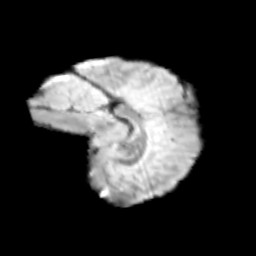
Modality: T2w
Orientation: sagittal
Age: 11
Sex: female
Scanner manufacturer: siemens
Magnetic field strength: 3 T
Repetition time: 3.8 s
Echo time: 0.07 s